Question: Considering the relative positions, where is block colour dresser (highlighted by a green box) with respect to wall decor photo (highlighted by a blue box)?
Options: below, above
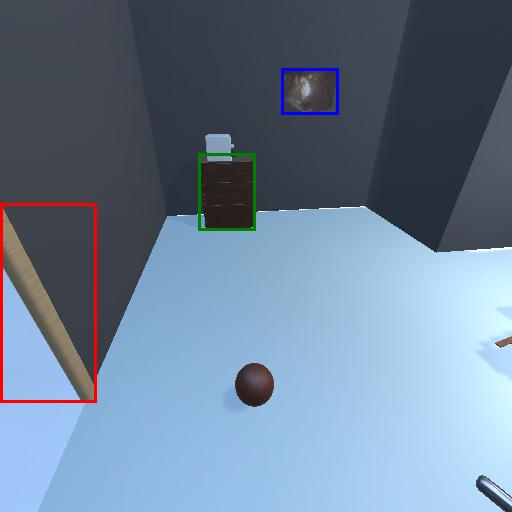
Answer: below